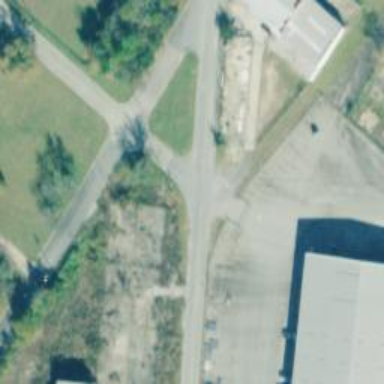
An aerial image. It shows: Uncontrolled crossing.